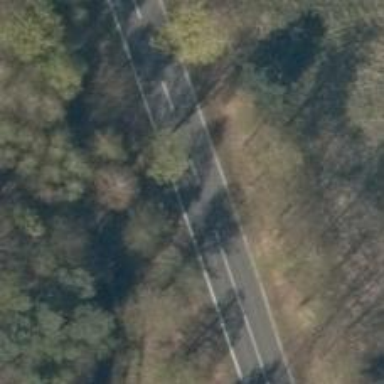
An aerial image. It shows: Asphalt road classified as tertiary.